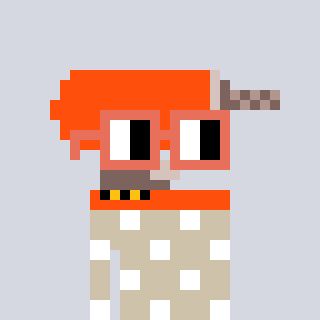
a pixel art character with square orange glasses, a drill-shaped head and a bege-colored body on a cool background